Question: After seeing this dribbble shot:
<URL>

I am really wondering if it is even possible to recreate the glowing effect. Best scenario would be for it to work dynamically, maybe even flickering etc.
This could probably be done it with some kind of static semi-transparent glow but I'm left wondering if that would look any good.
How would one go about trying to make this work? Pure css or something else entirely? Ofcourse it would need to function properly in multiple browsers.
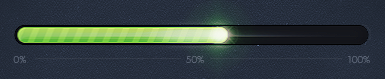
Answer: Assuming you're referring the the lens flare effect, I would personally use a PNG for this.
'''
<div class="progress">
<div class="progress-bar" style="width: 69%;"></div>
</div>
'''
You could use '.progress .progress-bar:after' in your CSS to add a 'background-image' of the glowing/lens flare graphic which, due to it being isolated in an ':after' selector, can be animated independantly (flickering, pulsing, you name it).
If you haven't already, check out the Progress Bar component in Bootstrap, as they have a pretty extensive set of styles and variations to get started.
- <URL>